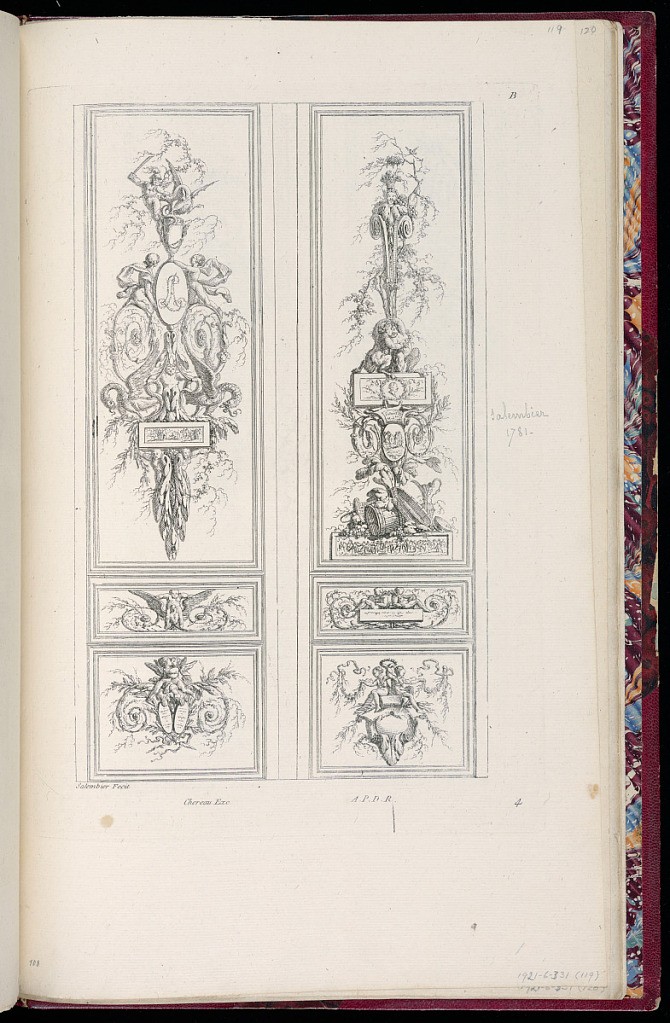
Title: Designs for Folding Doors or Panels
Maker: Henri Sallembier, French, ca. 1753 - 1820
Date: ca. 1780
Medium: Etching on off-white laid paper
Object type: Print
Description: Designs for panels with putti, trophies, and Pompeian grotesques.